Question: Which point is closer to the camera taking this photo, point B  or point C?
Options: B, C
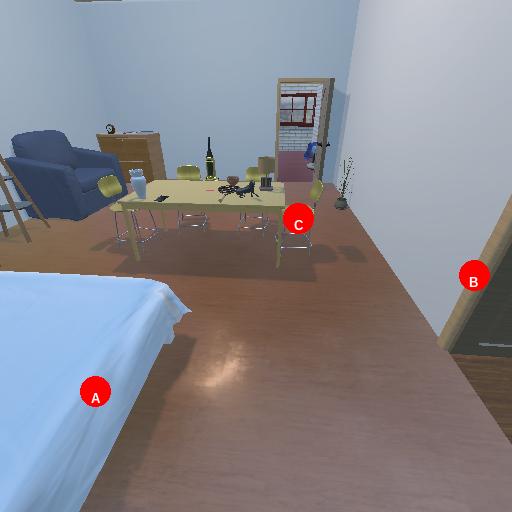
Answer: B